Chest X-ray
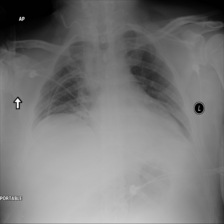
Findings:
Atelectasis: positive
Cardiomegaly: negative
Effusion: negative
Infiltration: negative
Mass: negative
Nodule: negative
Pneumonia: negative
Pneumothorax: negative
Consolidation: negative
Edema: negative
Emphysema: negative
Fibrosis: negative
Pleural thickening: negative
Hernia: negative